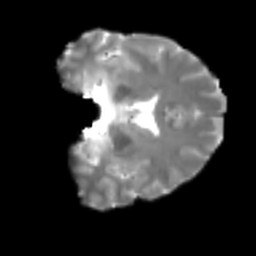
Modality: T2w
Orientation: coronal
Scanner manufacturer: siemens
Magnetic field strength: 3 T
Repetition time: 4 s
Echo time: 0.0594 s